Current action and preconditions to check: trajectory_clear

Your task: For each precondition in the list above, predict whether it will hold at this action.

Consider the current scene as observed from the mobile robot's camera, and analyze the predicted future states of all dynamic agents (e.g., people, animals, vehicles, or any moving entities) within the NEXT SECOND.

IMPORTANT: Only answer "very likely" if you are absolutely certain—based on strong, clear evidence—that a dynamic agent will violate the precondition in the predicted future state. Do NOT answer "very likely" for unlikely, ambiguous, or low-probability risks.

Ask yourself for each precondition: Is there a high probability, with clear and convincing evidence, that the predicted future states of any dynamic agent will interfere with the predicted future state of the currently executing action within the NEXT SECOND, causing that precondition to fail?

Assess the risk level based on these predictions. Use "likely" or "very likely" if motions create a clear risk of interference.

Use "neutral" or "improbable" if agents are nearby but their predicted paths are clearly diverging or non-conflicting.

Failure Risk Categories: "very improbable", "improbable", "neutral", "likely", "very likely"

Answer Format: Output ONLY the probability_of_failure value from these categories: "very improbable", "improbable", "neutral", "likely", "very likely"

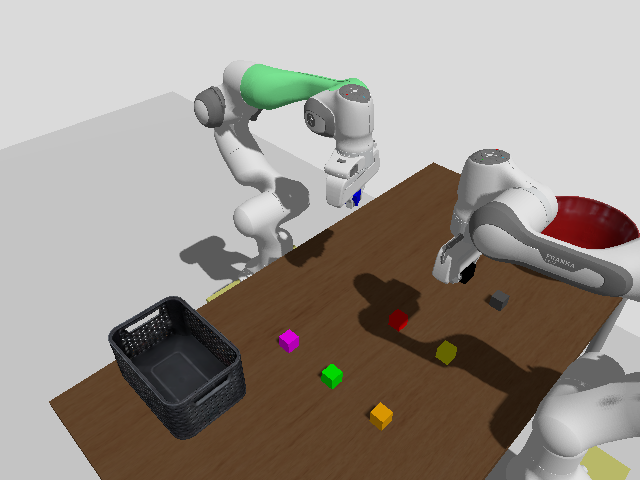

Answer: very improbable